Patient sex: M
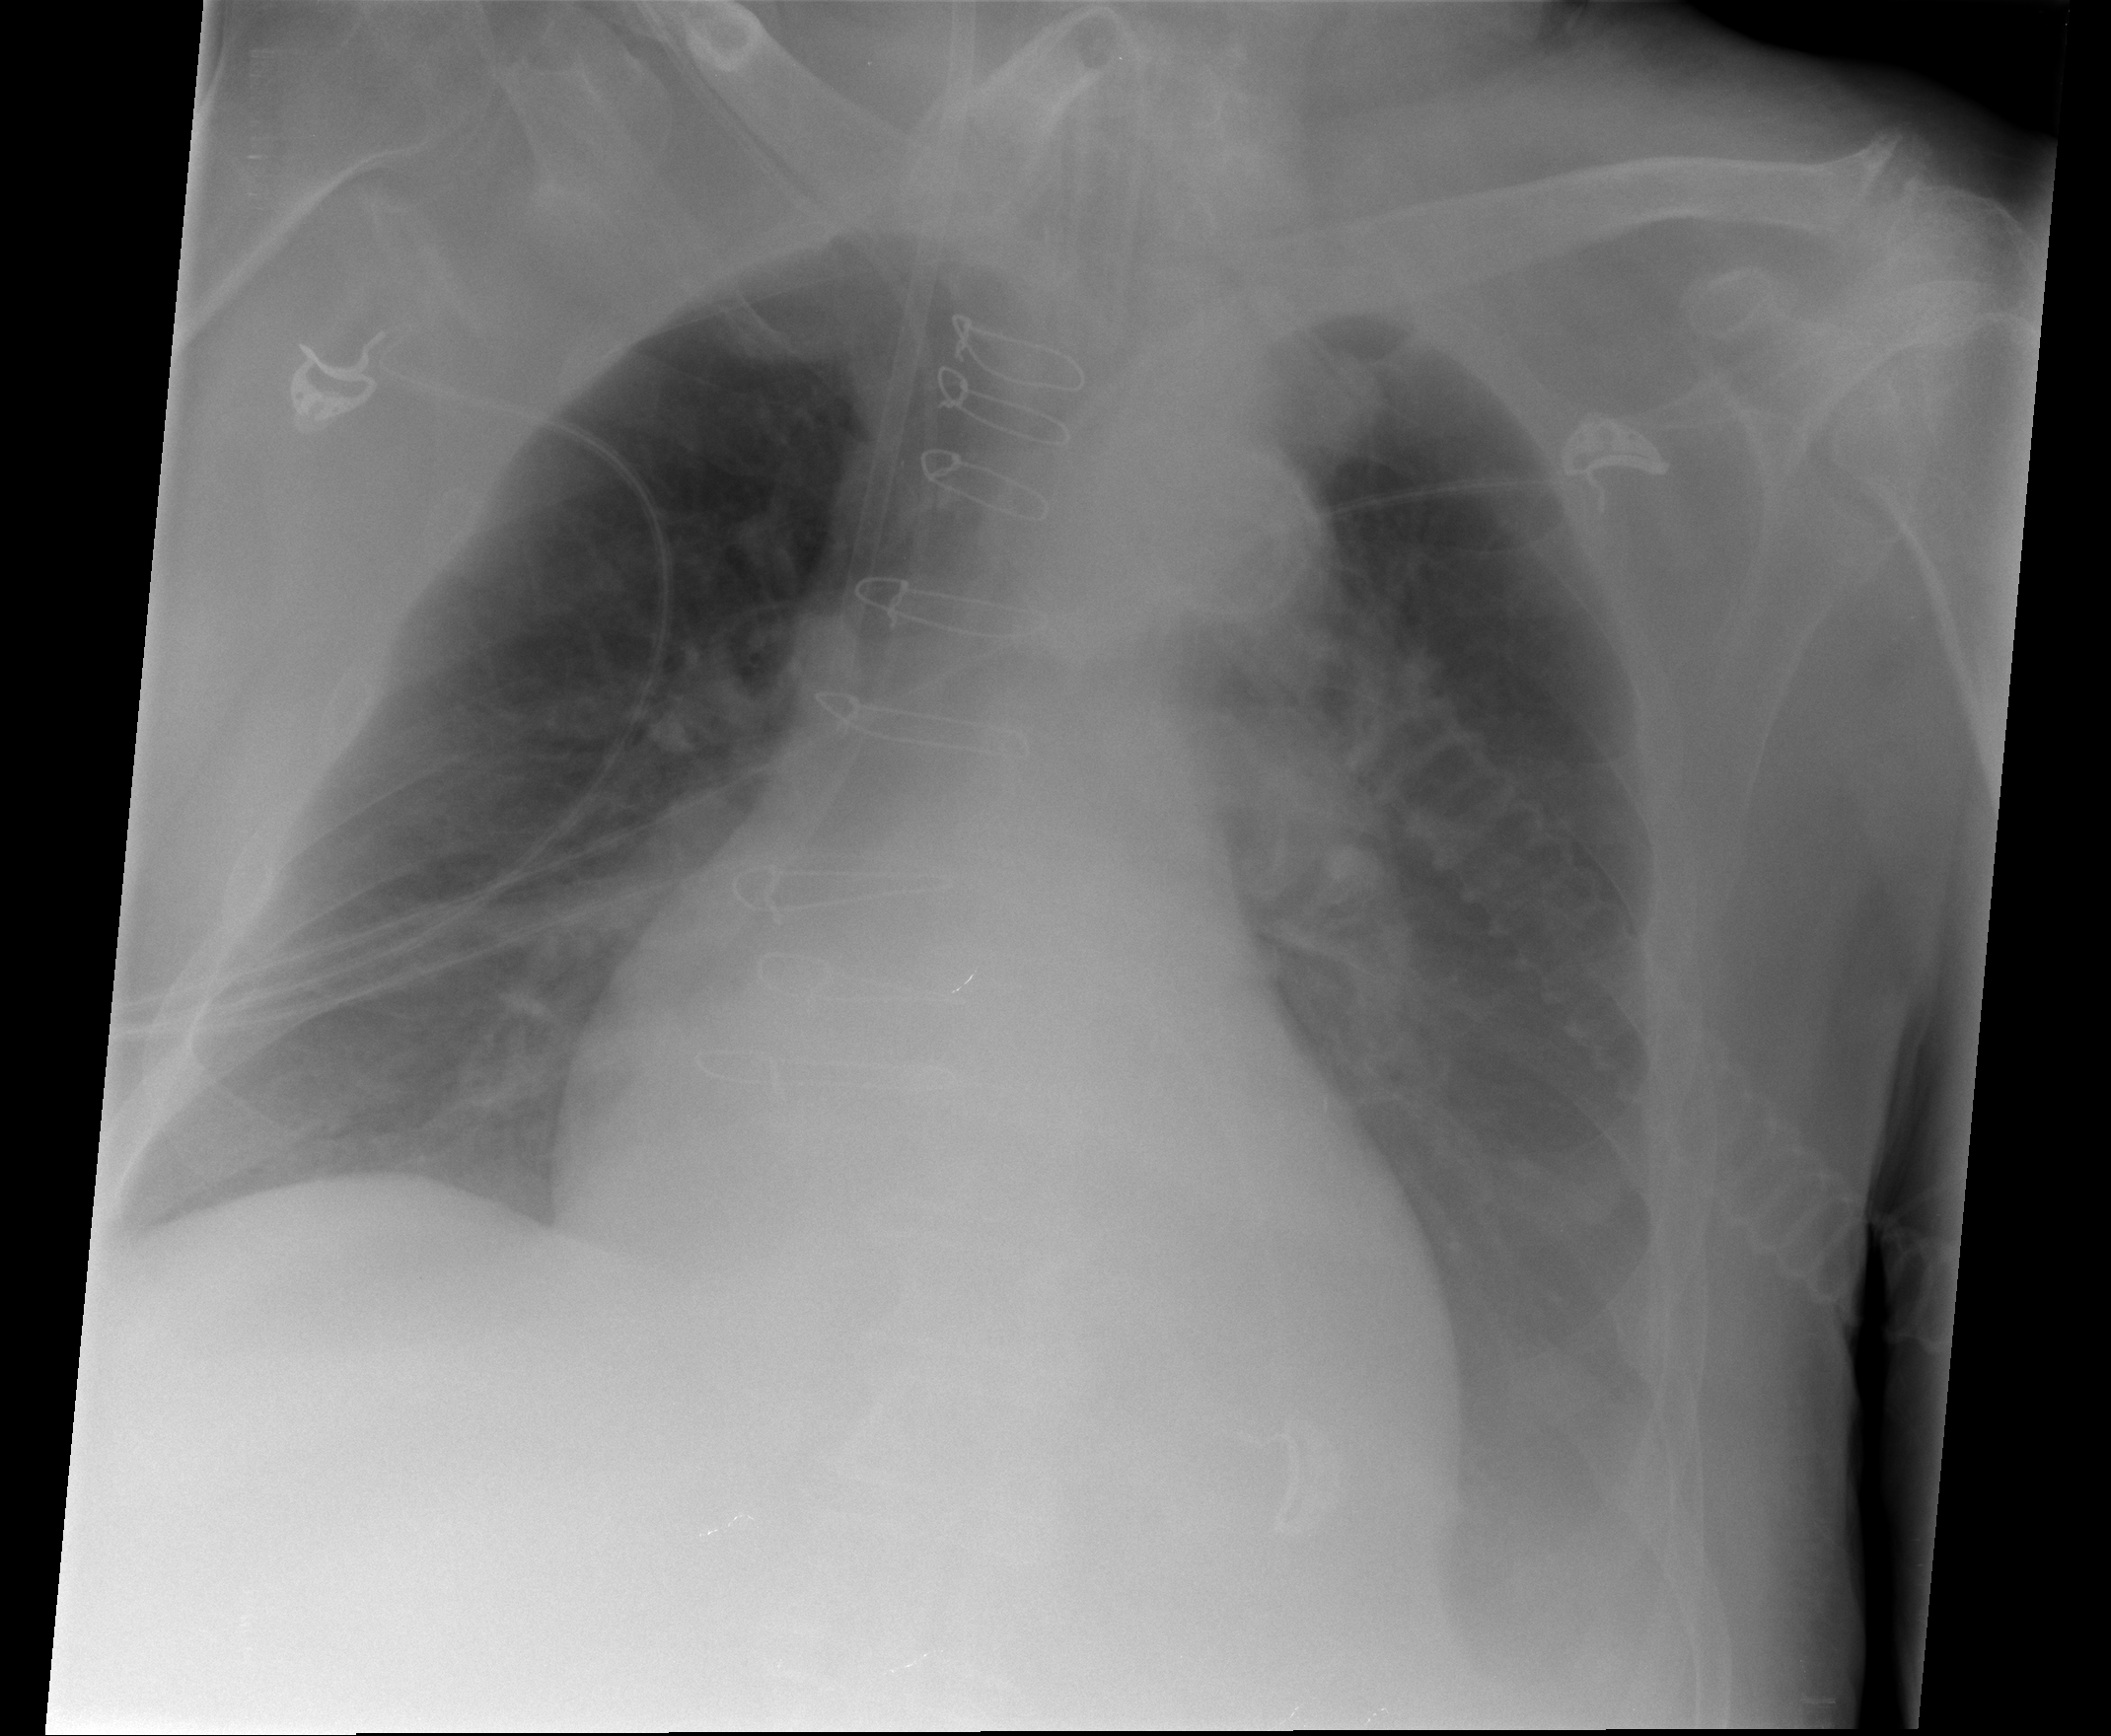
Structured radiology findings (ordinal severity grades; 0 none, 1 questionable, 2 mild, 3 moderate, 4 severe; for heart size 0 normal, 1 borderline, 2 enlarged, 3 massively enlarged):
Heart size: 2
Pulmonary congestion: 0
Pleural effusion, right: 1
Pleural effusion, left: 2
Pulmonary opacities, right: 0
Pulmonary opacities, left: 0
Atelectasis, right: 1
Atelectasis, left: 2